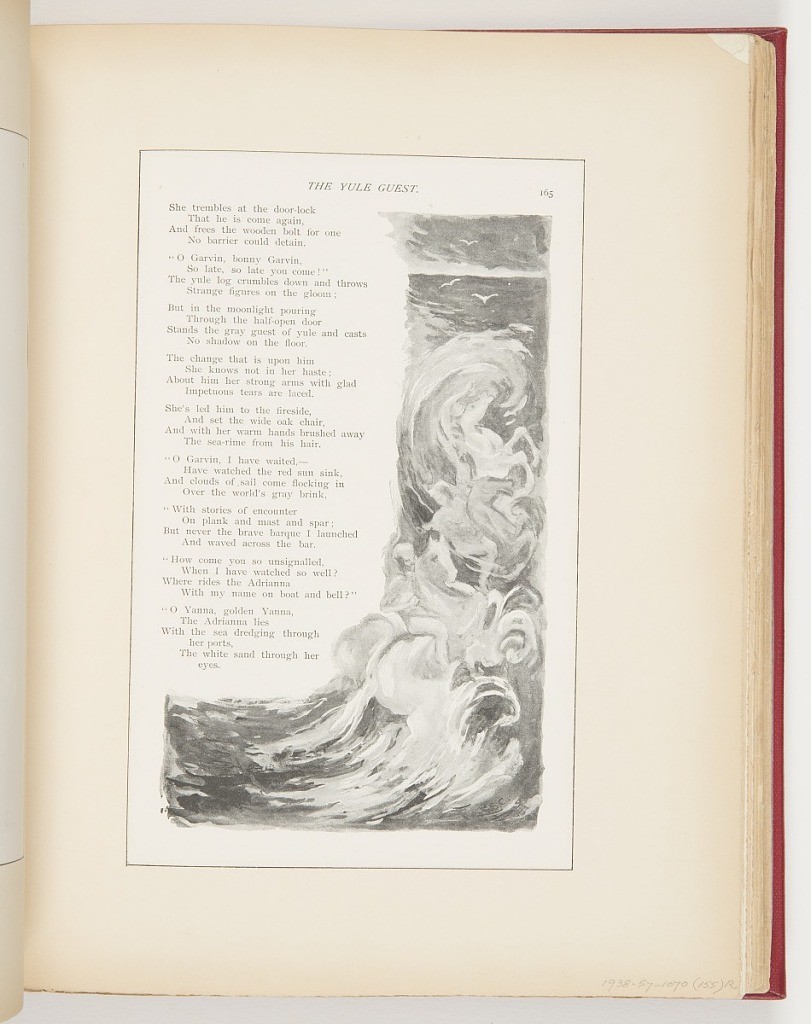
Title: The Yule Guest Illustration, Illustration for The Cosmopolitan (XIV, No. 2, December 1892, p. 165)
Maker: Frederick Stuart Church, American, 1842–1924
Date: December 1892
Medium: Printed in black ink on paper
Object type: Ephemera
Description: Left, poem; right, figures riding horses in the sea